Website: ulta-beauty
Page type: customer-info-address
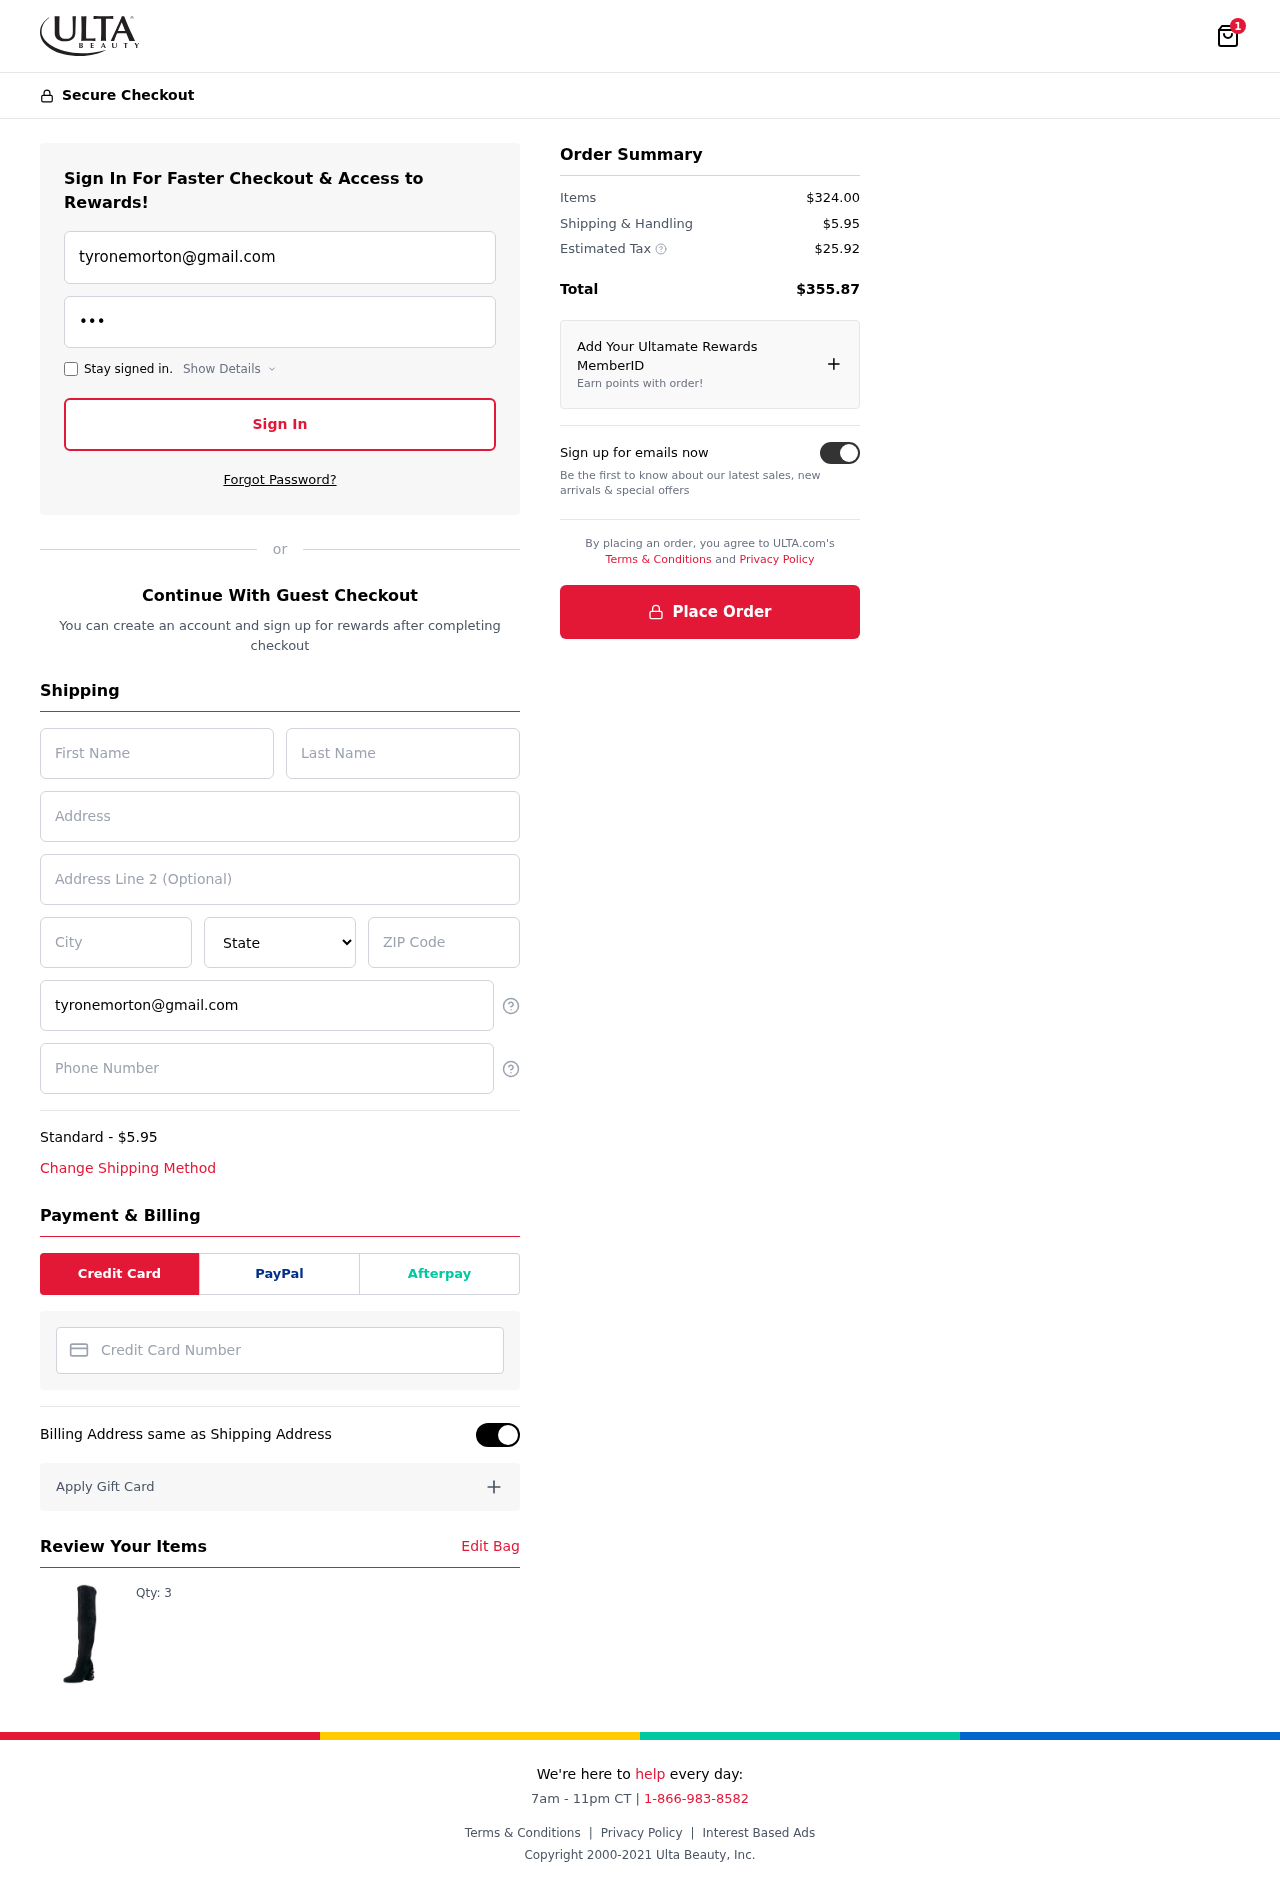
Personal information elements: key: PII_CARD_NUMBER
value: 3781 5344 8009 812
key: PII_CITY
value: New Dawnland
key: PII_EMAIL
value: tyronemorton@gmail.com
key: PII_FIRSTNAME
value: Tyrone
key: PII_LASTNAME
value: Morton
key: PII_PHONE
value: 9023008474
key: PII_POSTCODE
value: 89012
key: PII_STATE
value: Oklahoma
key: PII_STREET
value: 8059 Lin Valley Suite 035
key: PII_STREET2
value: Apt. 028
Product elements: key: PRODUCT1_QUANTITY
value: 3
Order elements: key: ORDER_NUM_ITEMS
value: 1
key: ORDER_SHIPPING_COST
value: $5.95
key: ORDER_ITEMS_TOTAL
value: $324.00
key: ORDER_SHIPPING_COST2
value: $5.95
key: ORDER_TAX
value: $25.92
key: ORDER_TOTAL
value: $355.87